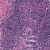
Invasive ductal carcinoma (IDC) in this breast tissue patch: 0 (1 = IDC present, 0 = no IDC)